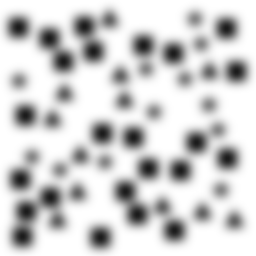
Squares: 24
Triangles: 12
Stars: 12
Total shapes: 48